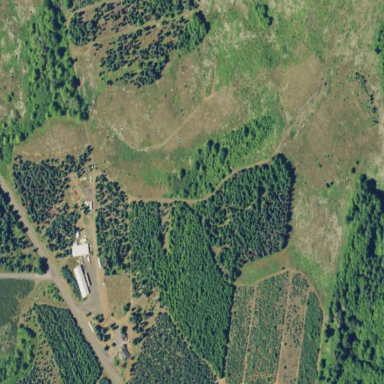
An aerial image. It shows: Forest primarily producing needle-leaved Christmas trees.